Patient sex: M
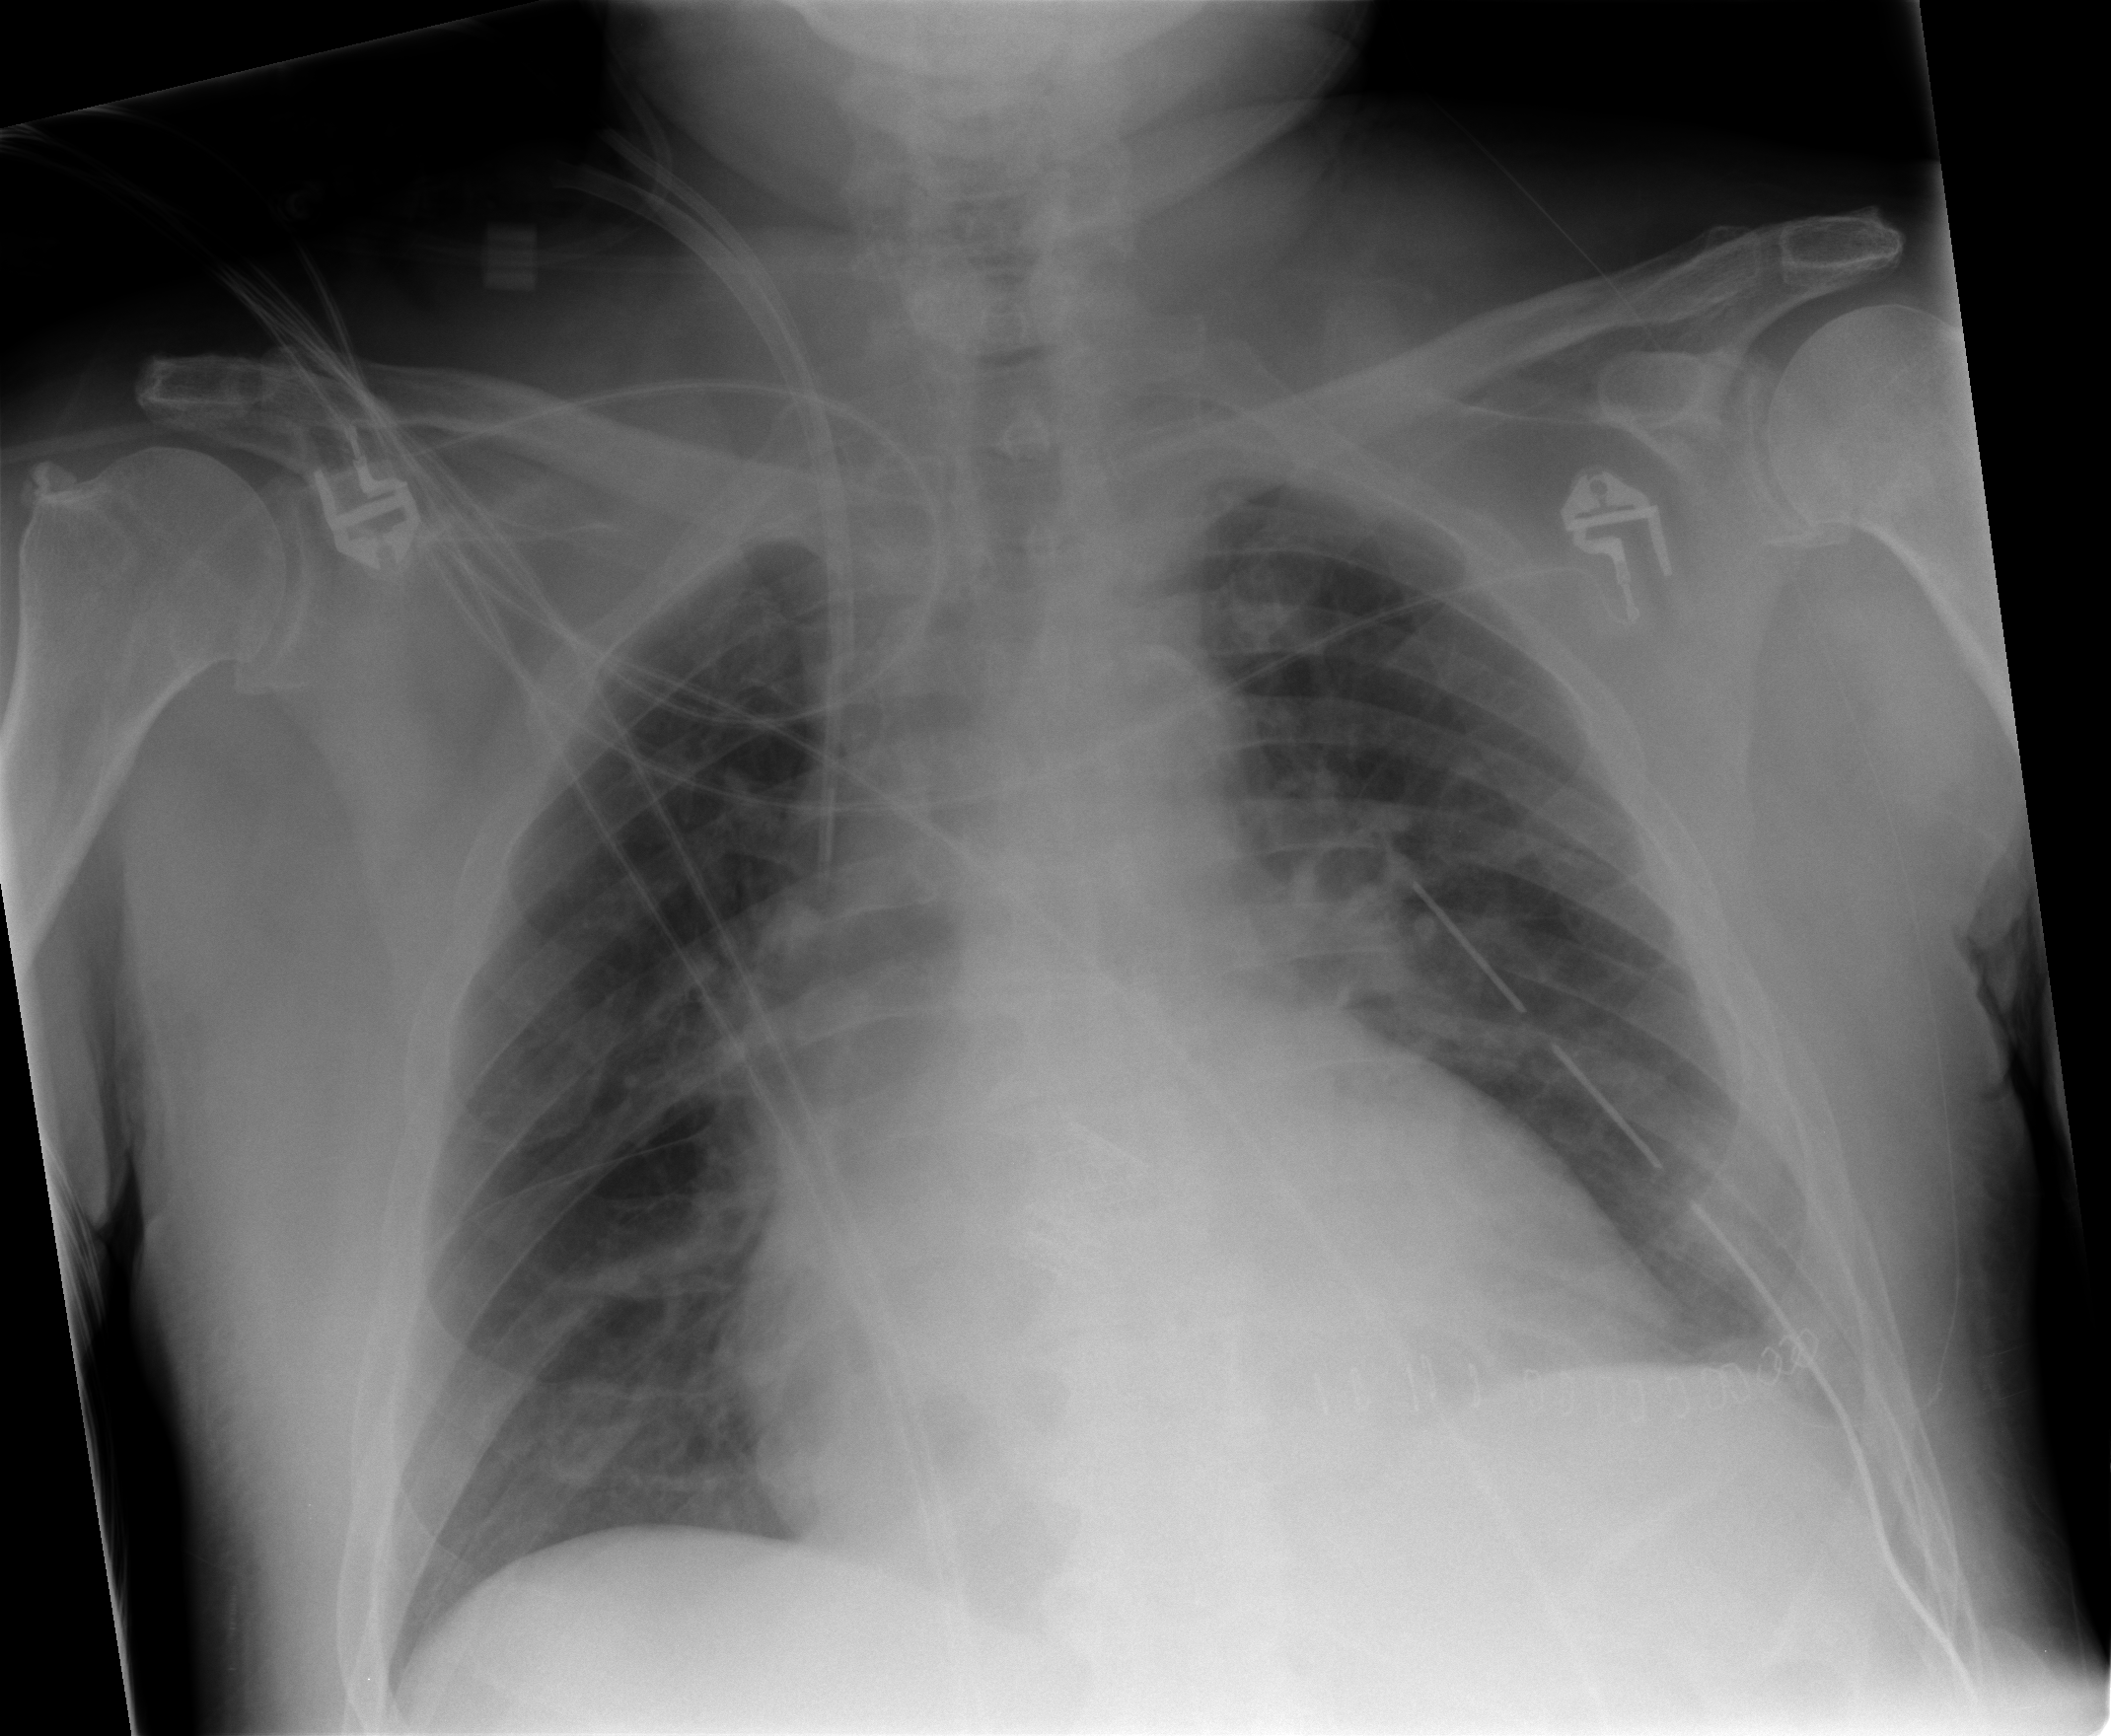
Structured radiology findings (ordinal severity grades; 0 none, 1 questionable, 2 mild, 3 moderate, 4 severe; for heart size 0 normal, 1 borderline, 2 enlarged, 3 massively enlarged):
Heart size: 1
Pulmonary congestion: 2
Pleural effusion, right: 0
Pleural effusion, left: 1
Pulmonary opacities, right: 0
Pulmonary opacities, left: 0
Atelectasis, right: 2
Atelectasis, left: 2